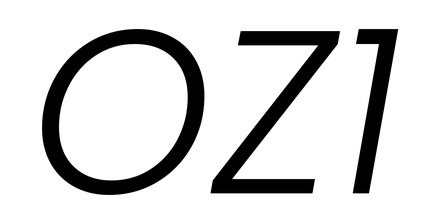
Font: Poppins-LightItalic